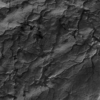
Label: not_dusty